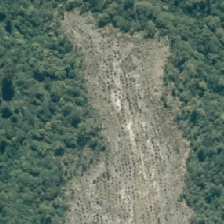
Land cover: harvested_forest